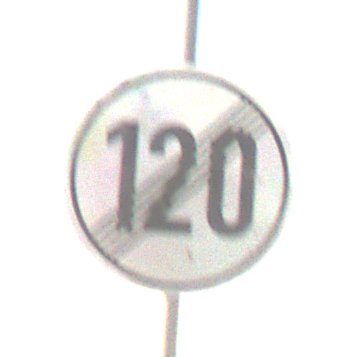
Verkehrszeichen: EndeGeschwindigkeit120
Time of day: SunriseSunset
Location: Outdoor (Nature)
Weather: PartlyCloudy
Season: NotSpecified
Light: Natural